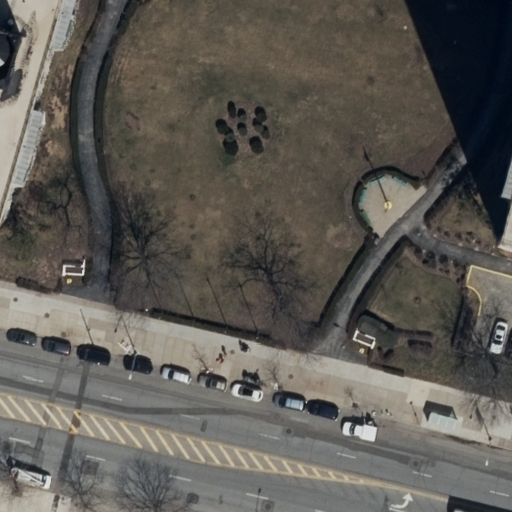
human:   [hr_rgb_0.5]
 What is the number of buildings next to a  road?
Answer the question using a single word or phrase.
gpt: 2

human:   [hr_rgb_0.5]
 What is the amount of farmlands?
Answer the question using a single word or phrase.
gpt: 0

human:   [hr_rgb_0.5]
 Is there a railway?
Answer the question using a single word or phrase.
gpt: no

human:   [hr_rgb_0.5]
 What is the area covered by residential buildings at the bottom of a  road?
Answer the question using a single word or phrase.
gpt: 0m2

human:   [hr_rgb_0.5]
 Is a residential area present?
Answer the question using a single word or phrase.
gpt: no

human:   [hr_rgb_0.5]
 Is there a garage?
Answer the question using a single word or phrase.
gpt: no

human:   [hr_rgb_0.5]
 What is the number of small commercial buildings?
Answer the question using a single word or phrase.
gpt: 0

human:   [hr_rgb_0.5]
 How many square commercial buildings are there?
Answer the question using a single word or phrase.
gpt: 0

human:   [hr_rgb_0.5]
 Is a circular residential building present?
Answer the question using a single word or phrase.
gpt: no

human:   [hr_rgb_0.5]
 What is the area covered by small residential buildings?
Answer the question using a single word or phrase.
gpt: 10m2

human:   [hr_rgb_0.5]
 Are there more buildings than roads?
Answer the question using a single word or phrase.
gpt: no

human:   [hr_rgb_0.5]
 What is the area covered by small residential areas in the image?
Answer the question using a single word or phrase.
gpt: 0m2

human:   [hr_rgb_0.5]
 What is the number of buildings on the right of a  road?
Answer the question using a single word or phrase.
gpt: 1

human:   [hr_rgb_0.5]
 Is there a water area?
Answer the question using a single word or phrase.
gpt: no

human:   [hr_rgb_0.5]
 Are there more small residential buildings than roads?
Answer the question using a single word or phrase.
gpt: no

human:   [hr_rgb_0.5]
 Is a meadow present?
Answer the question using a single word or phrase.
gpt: no

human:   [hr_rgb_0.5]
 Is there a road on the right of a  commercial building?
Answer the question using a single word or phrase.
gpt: no

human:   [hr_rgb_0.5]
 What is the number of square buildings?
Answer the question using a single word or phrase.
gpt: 0

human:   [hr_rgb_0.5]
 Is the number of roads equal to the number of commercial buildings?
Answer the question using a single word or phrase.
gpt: no

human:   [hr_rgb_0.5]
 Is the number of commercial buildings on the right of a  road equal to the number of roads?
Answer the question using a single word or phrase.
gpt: no

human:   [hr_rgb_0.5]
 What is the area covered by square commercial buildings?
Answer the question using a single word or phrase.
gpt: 0m2

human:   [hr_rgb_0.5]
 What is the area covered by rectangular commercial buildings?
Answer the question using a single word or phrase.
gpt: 0m2

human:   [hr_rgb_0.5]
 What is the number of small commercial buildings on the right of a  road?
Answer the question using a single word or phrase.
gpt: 0

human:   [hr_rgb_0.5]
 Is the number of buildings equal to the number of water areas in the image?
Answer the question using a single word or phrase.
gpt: no

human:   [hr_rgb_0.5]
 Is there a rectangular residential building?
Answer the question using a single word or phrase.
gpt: yes

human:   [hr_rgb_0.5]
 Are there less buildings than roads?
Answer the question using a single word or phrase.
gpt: yes

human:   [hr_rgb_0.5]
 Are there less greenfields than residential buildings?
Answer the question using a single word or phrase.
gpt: yes

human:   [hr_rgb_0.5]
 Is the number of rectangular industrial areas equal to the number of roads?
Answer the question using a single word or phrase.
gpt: no

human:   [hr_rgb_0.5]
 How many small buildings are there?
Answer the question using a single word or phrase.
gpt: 1

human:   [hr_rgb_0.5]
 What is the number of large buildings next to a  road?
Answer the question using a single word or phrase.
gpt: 0

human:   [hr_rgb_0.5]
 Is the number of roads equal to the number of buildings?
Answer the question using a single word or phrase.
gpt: no

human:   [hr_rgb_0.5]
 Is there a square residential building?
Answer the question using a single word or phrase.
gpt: no

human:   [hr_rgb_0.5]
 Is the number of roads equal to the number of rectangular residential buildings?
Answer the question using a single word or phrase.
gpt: no

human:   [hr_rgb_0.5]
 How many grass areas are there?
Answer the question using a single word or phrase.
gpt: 0

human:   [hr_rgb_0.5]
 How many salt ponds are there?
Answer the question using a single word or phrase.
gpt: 0

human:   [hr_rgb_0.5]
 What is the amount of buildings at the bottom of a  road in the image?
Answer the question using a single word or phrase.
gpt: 0